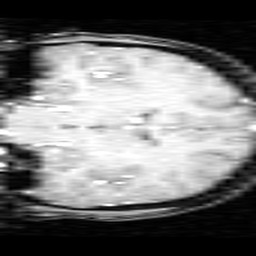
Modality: inplaneT1
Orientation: coronal
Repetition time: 0.2 s
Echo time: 0.0036 s